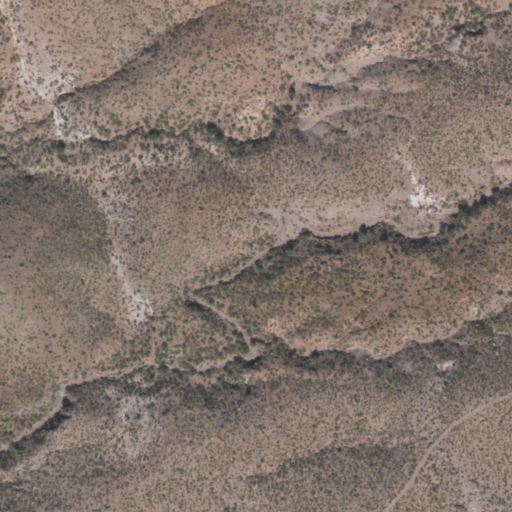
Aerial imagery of depression(s) in Arizona named Teran Basin containing only shrub